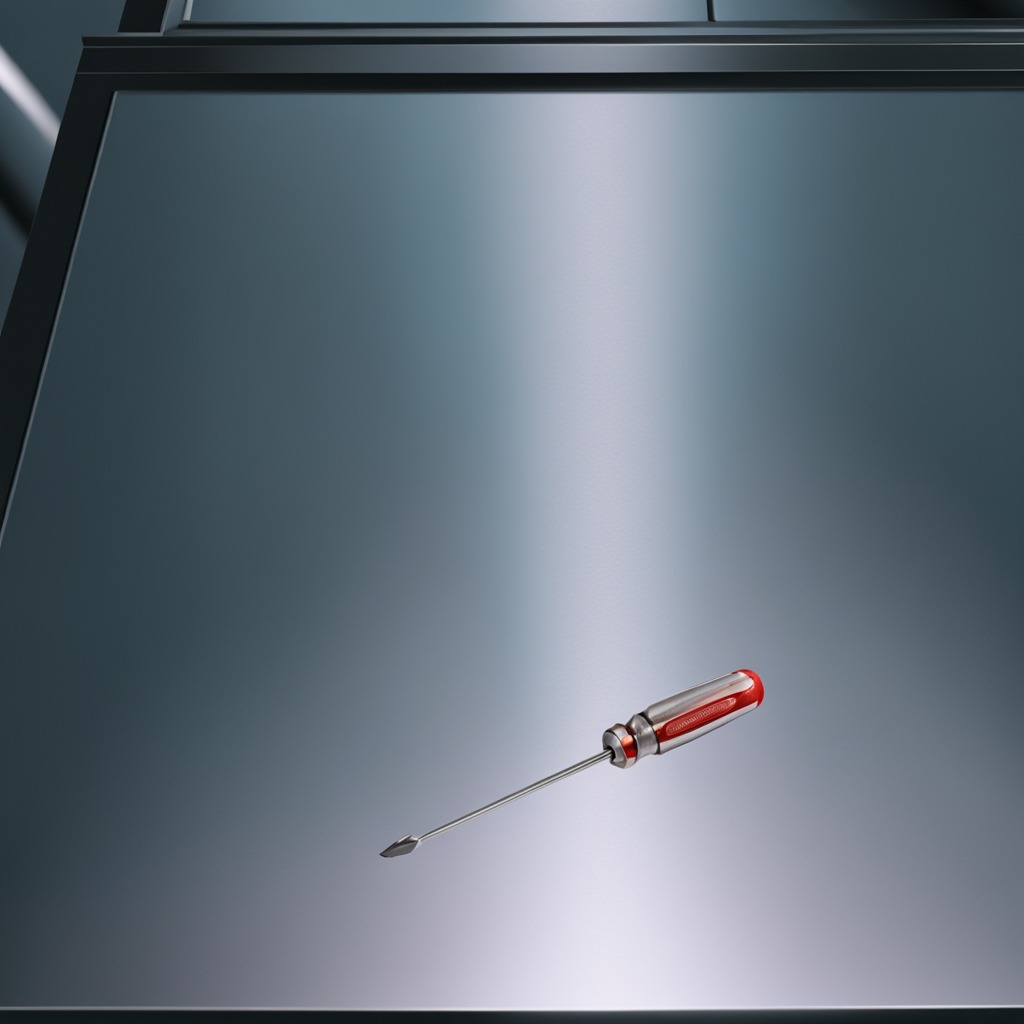
A screwdriver is lying on the metal table in the machine shop under fluorescent lights.